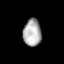
Tissue: prostate
Cell type: Fibroblasts
Senescence score: 0.688
Nuclear area (px): 483
Mean DAPI intensity: 172.296